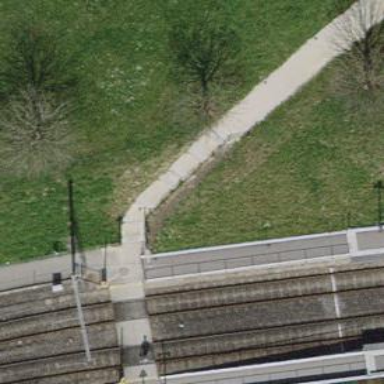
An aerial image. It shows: Footway with surface of fine gravel.